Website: crate-barrel
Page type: payment
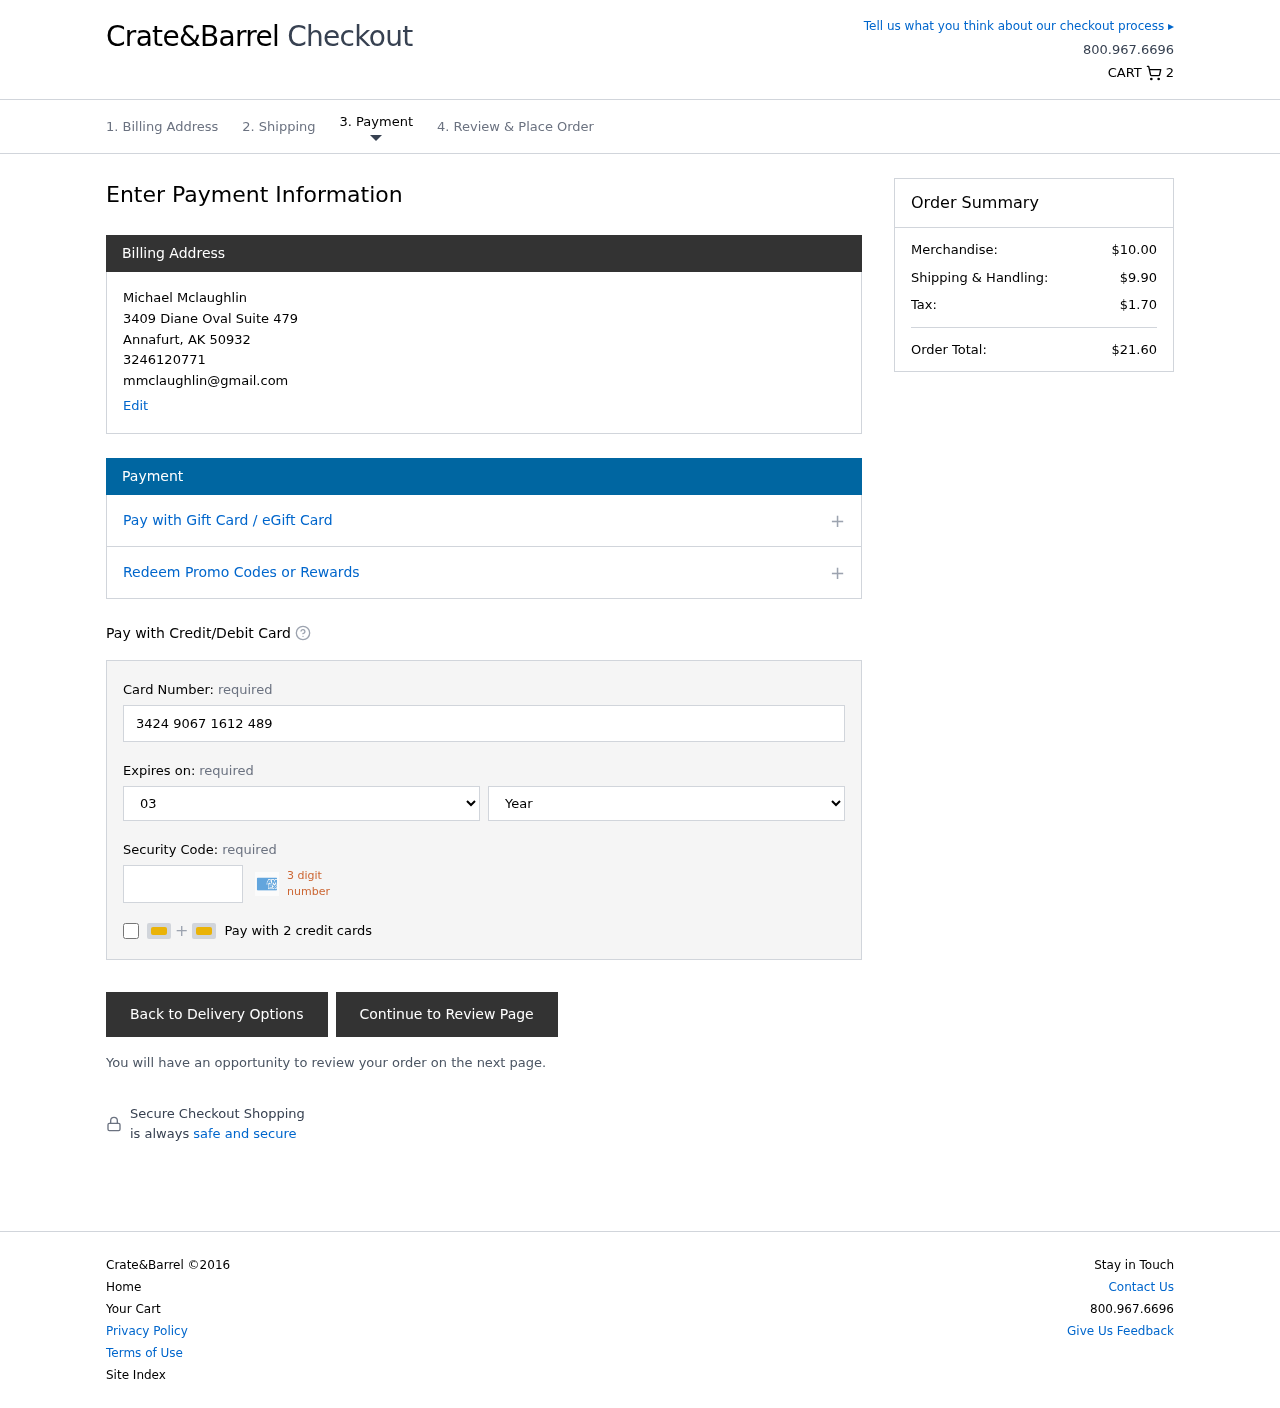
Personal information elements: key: PII_CARD_CVV
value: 3071
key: PII_CARD_EXPIRY_MONTH
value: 03
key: PII_CARD_EXPIRY_YEAR
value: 30
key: PII_CARD_NUMBER
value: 3424 9067 1612 489
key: PII_CITY
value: Annafurt
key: PII_EMAIL
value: mmclaughlin@gmail.com
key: PII_FULLNAME
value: Michael Mclaughlin
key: PII_PHONE
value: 3246120771
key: PII_POSTCODE
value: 50932
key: PII_STATE_ABBR
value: AK
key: PII_STREET
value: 3409 Diane Oval Suite 479
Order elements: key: ORDER_NUM_ITEMS
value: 2
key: ORDER_SUBTOTAL
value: $10.00
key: ORDER_SHIPPING_COST
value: $9.90
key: ORDER_TAX
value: $1.70
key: ORDER_TOTAL
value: $21.60